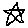
Label: star